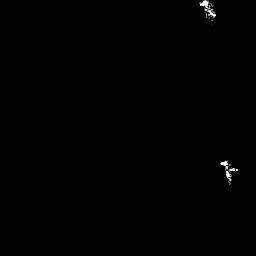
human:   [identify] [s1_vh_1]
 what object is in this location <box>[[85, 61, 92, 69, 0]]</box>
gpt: <ref>1 small ship at the right</ref>